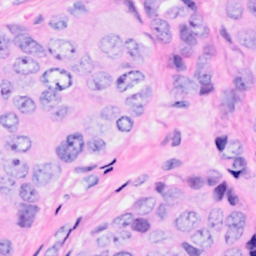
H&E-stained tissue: Breast